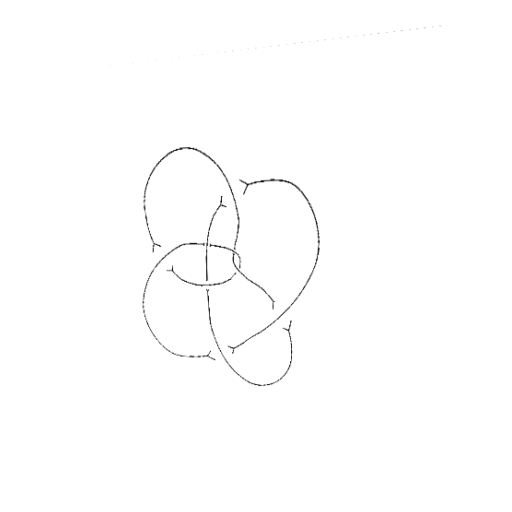
Crossing number: 8